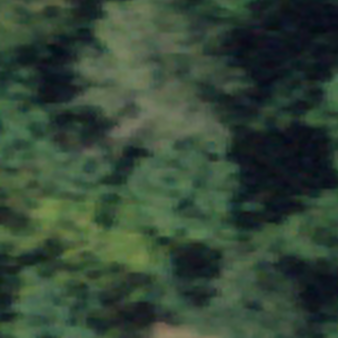
Label: other